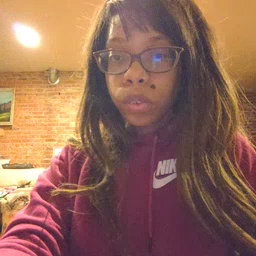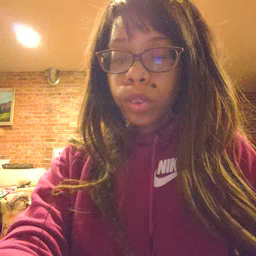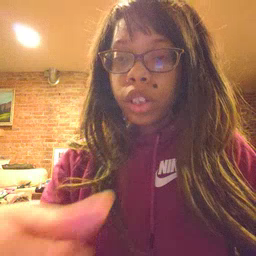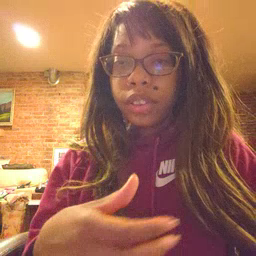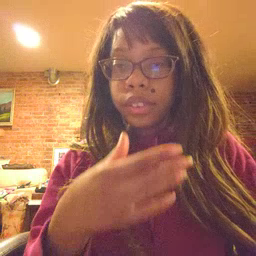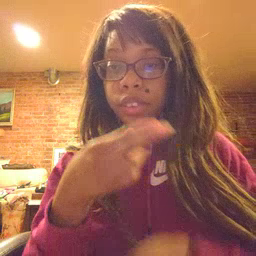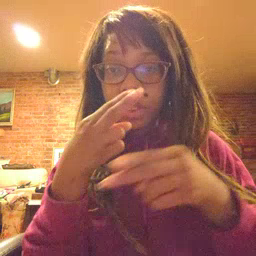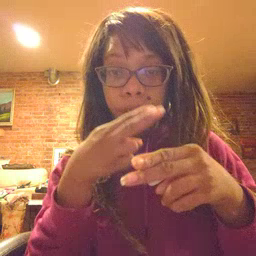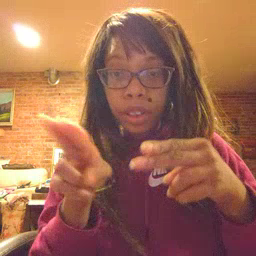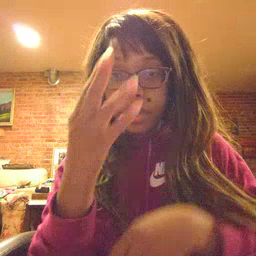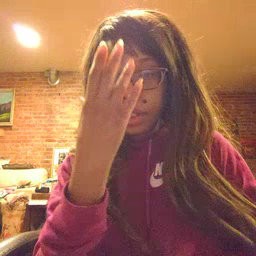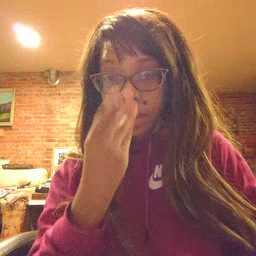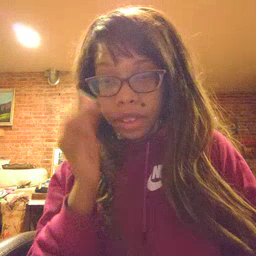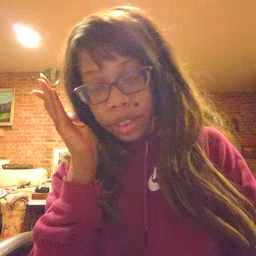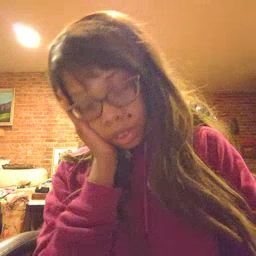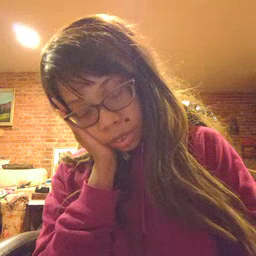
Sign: nap